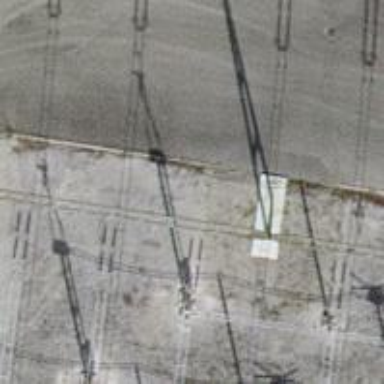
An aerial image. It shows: Insulator used in power systems.